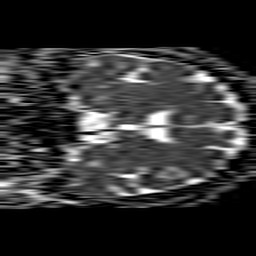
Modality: ADC
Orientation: coronal
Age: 53
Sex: male
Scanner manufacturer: philips
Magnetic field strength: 1.5 T
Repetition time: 4.6 s
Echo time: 0.08631 s